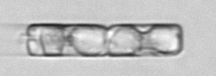
Label: Guinardia_delicatula